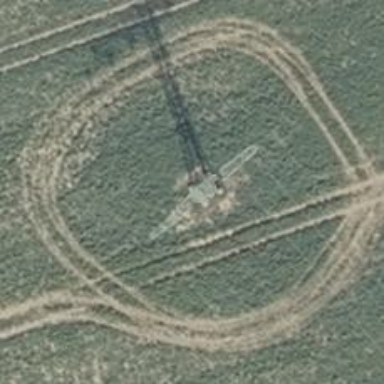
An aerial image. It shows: Power tower.